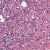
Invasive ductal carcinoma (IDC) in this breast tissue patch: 1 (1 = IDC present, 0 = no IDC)